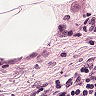
Metastatic tissue present: no